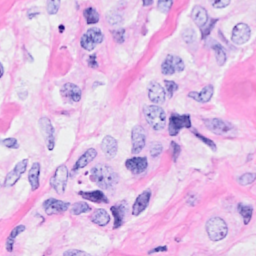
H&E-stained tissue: Breast